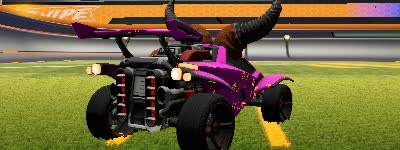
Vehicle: octane